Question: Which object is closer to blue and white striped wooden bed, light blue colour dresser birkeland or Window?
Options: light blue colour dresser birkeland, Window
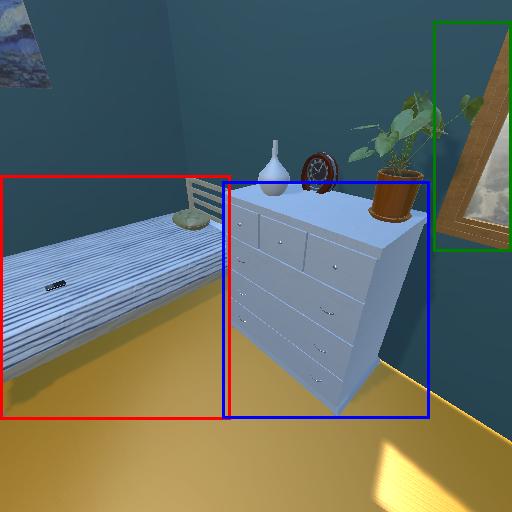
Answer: light blue colour dresser birkeland